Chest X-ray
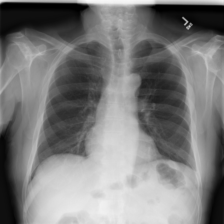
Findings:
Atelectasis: negative
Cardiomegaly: negative
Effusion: negative
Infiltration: negative
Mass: negative
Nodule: negative
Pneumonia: negative
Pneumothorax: negative
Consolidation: negative
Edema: negative
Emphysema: negative
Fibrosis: negative
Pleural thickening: negative
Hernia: negative